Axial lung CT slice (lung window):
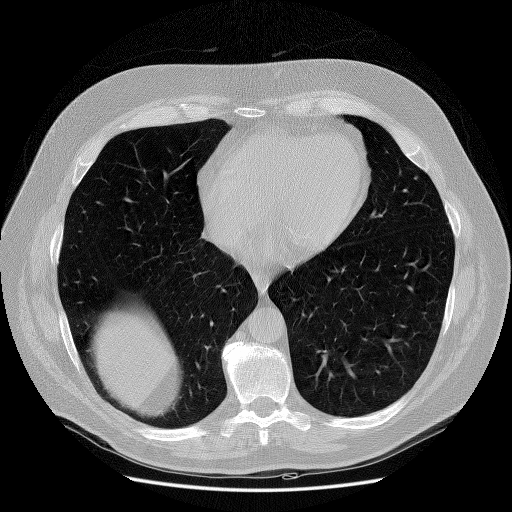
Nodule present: no